Current action and preconditions to check: trajectory_clear

Your task: For each precondition in the list above, predict whether it will hold at this action.

Consider the current scene as observed from the mobile robot's camera, and analyze the predicted future states of all dynamic agents (e.g., people, animals, vehicles, or any moving entities) within the NEXT SECOND.

IMPORTANT: Only answer "very likely" if you are absolutely certain—based on strong, clear evidence—that a dynamic agent will violate the precondition in the predicted future state. Do NOT answer "very likely" for unlikely, ambiguous, or low-probability risks.

Ask yourself for each precondition: Is there a high probability, with clear and convincing evidence, that the predicted future states of any dynamic agent will interfere with the predicted future state of the currently executing action within the NEXT SECOND, causing that precondition to fail?

Assess the risk level based on these predictions. Use "likely" or "very likely" if motions create a clear risk of interference.

Use "neutral" or "improbable" if agents are nearby but their predicted paths are clearly diverging or non-conflicting.

Failure Risk Categories: "very improbable", "improbable", "neutral", "likely", "very likely"

Answer Format: Output ONLY the probability_of_failure value from these categories: "very improbable", "improbable", "neutral", "likely", "very likely"

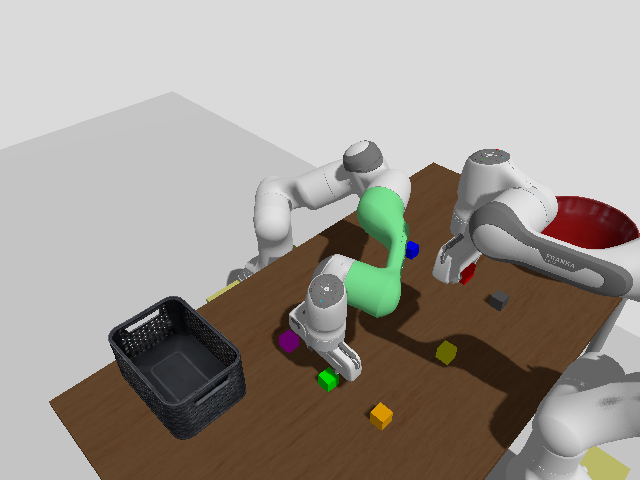

Answer: very improbable